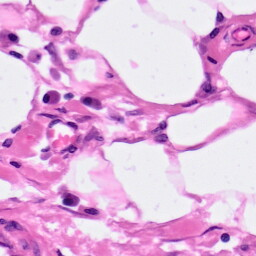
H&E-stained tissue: Pancreatic